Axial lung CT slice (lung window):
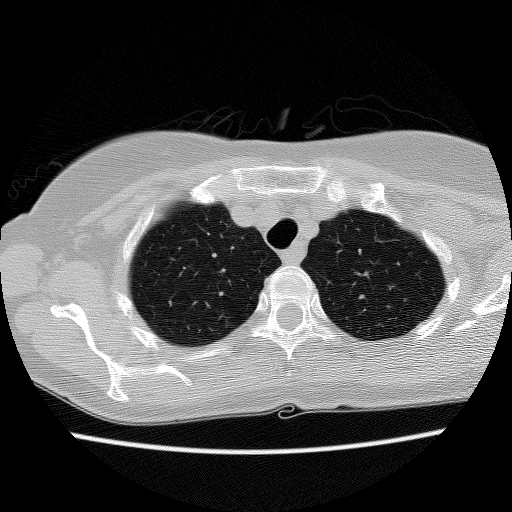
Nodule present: no